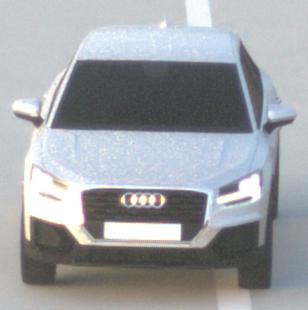
Make: Audi
Model: Q2
Model produced from: 2016
Model produced until: 2020
Doors: 5
Color: white
Road condition: dry road
Daytime: dawn
Contrast: medium contrast